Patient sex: F
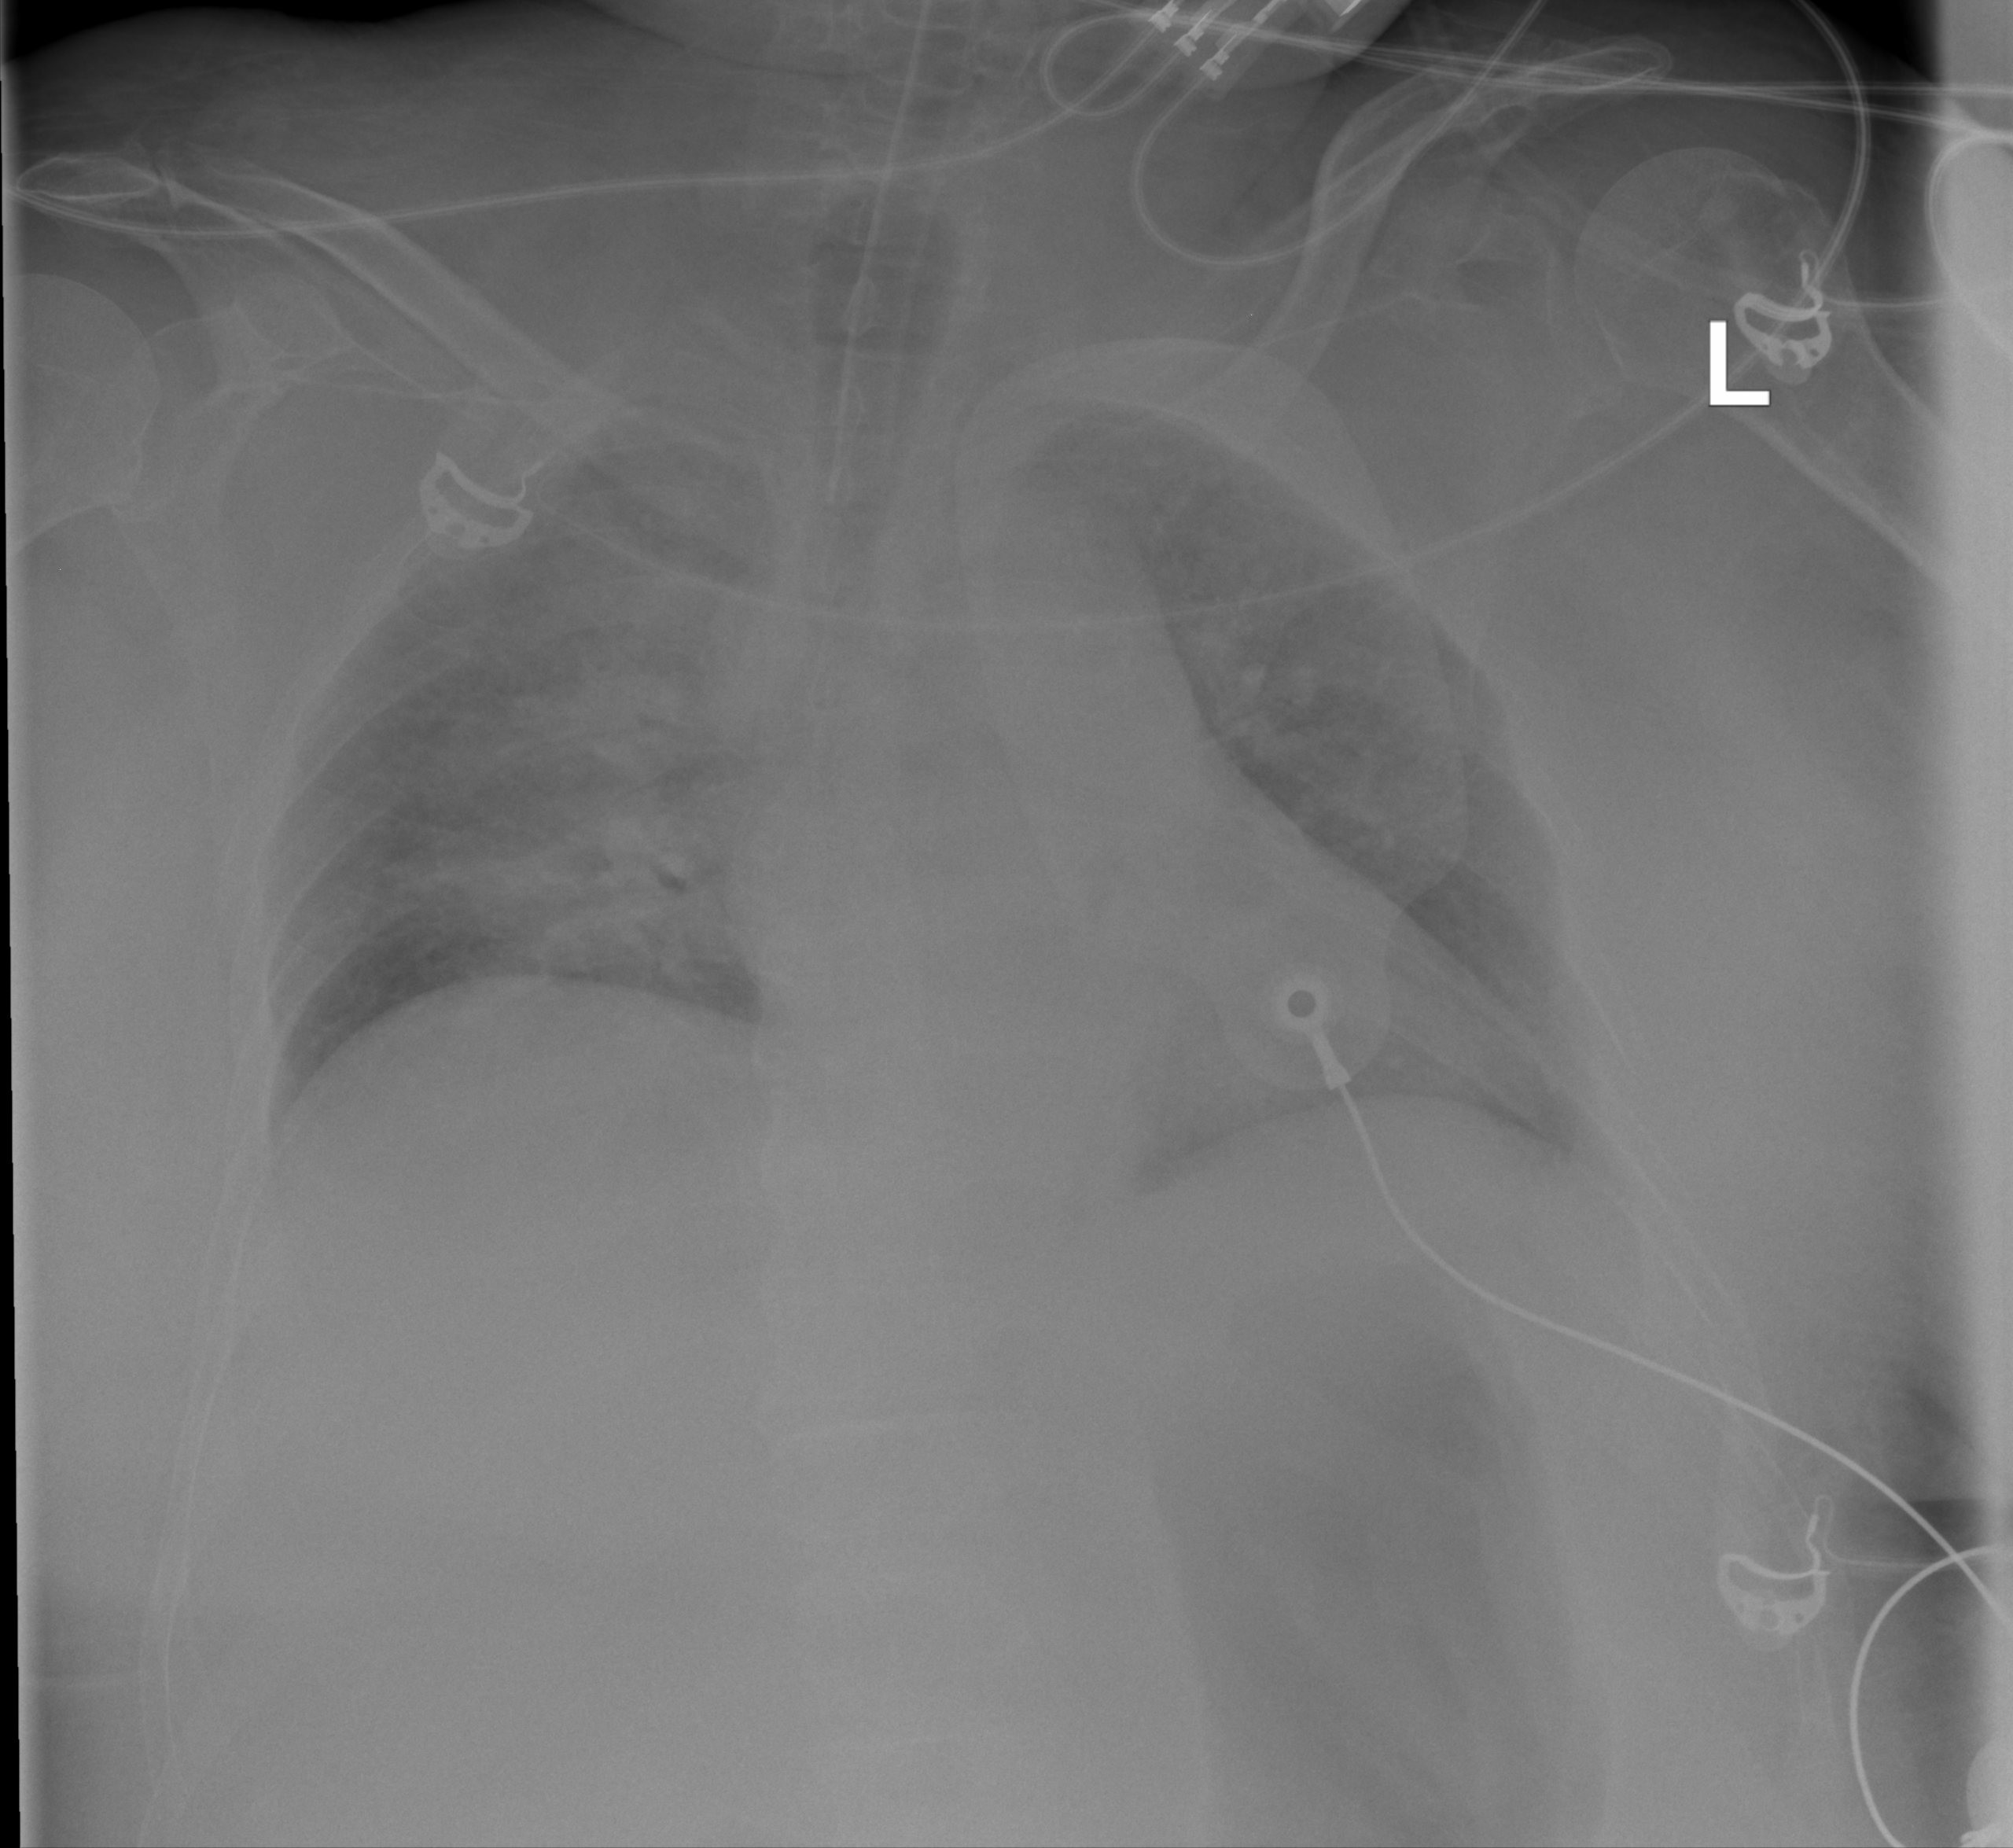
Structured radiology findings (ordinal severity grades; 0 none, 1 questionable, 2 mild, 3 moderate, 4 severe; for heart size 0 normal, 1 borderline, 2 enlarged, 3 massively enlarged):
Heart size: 1
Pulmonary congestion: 2
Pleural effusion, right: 0
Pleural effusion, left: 0
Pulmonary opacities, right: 2
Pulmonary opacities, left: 1
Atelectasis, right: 3
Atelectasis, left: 1